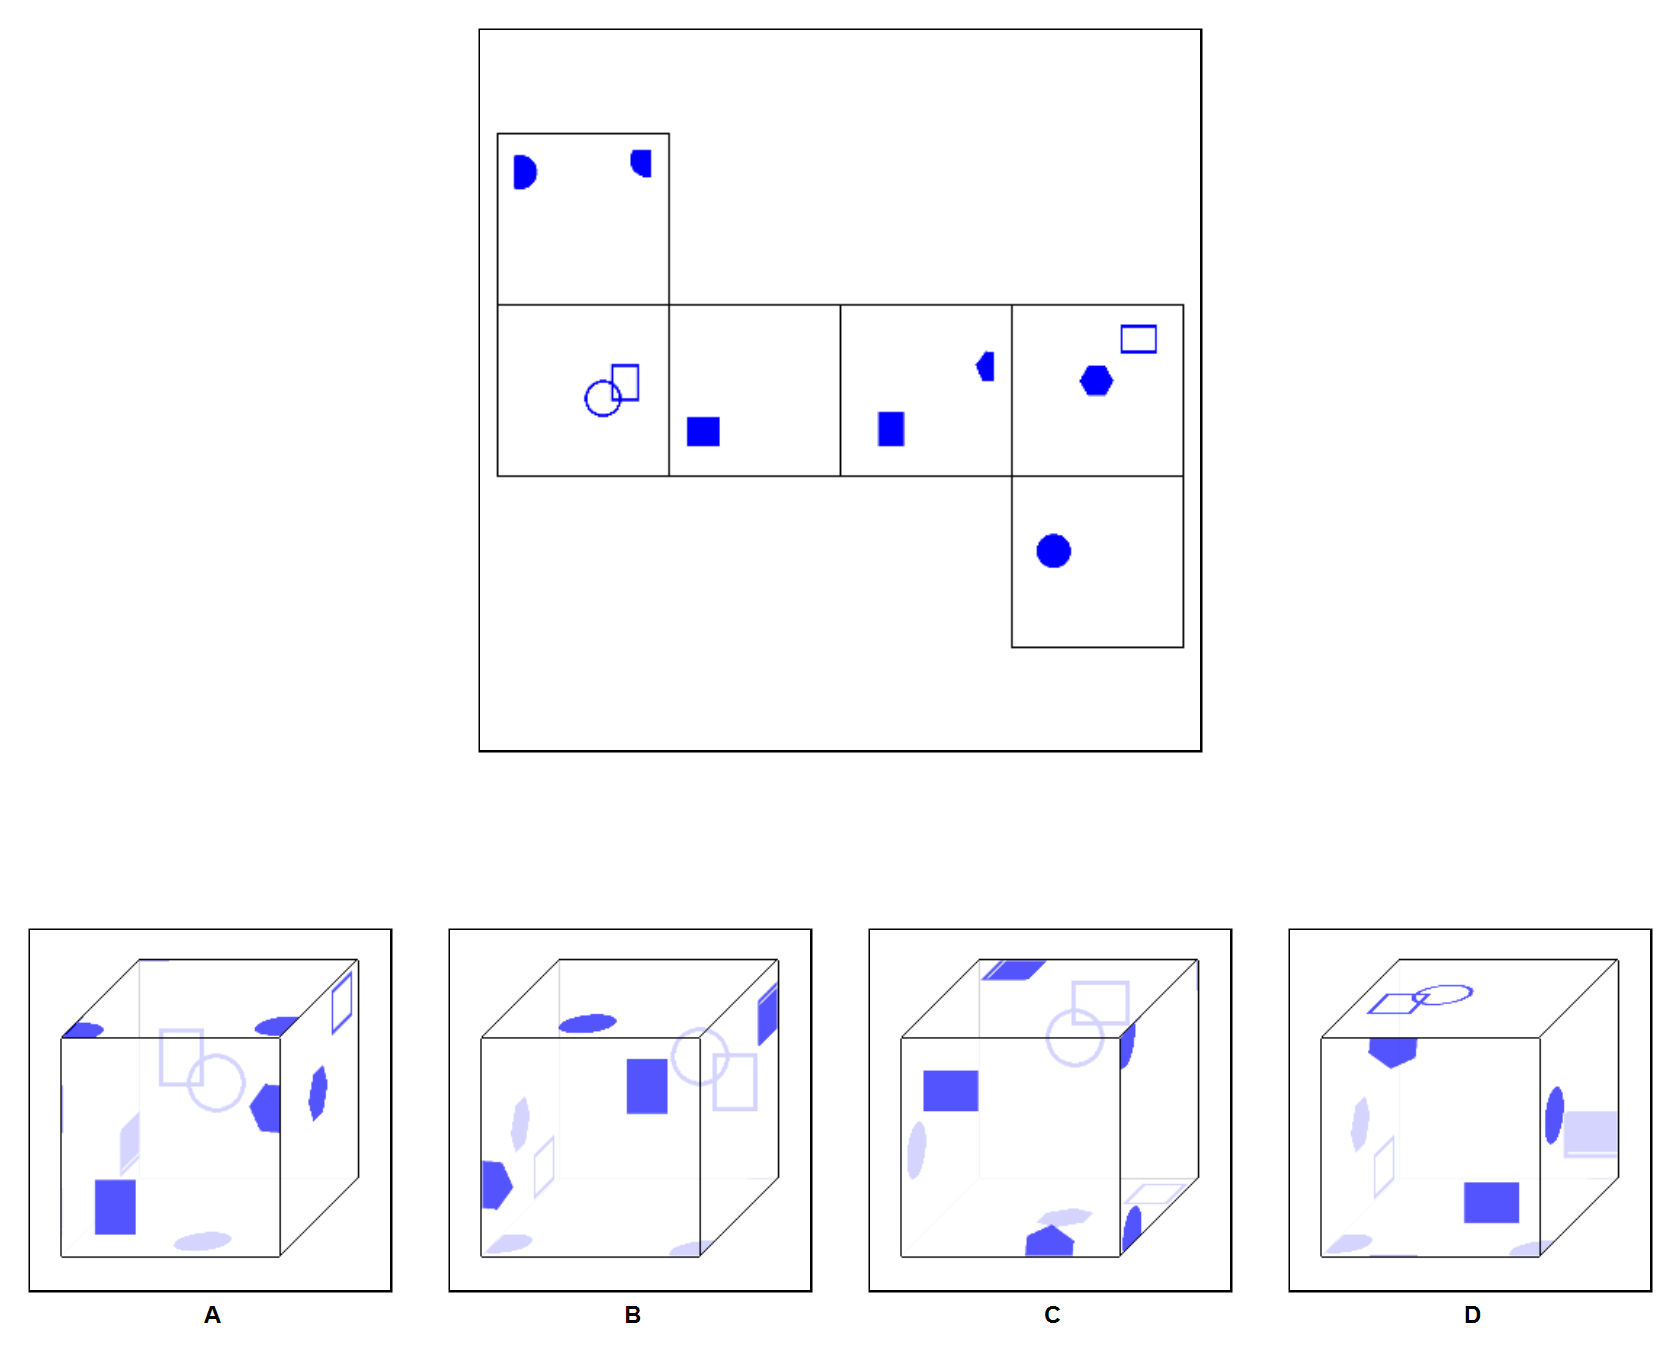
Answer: D